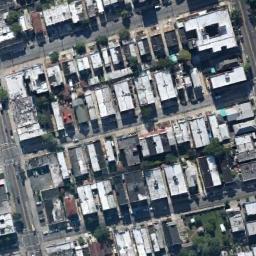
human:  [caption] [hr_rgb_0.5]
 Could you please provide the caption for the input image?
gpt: The dense residential is next to the road with some cars .

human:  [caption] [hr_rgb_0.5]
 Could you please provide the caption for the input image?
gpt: Residential houses vary in size .

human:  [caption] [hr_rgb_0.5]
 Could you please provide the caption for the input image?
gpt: A dense residential area has lots of houses next to each other while some roads go through the residential area .

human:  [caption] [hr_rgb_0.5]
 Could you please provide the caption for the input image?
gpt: There are many roads and neatly arranged houses and trees and many vehicles in densely populated areas .

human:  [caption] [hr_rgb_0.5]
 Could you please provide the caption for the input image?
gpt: There are many white buildings on dense residential area .